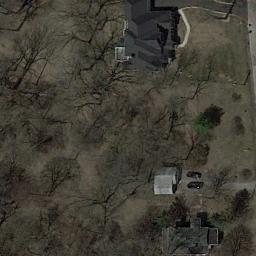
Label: sparse_residential